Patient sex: F
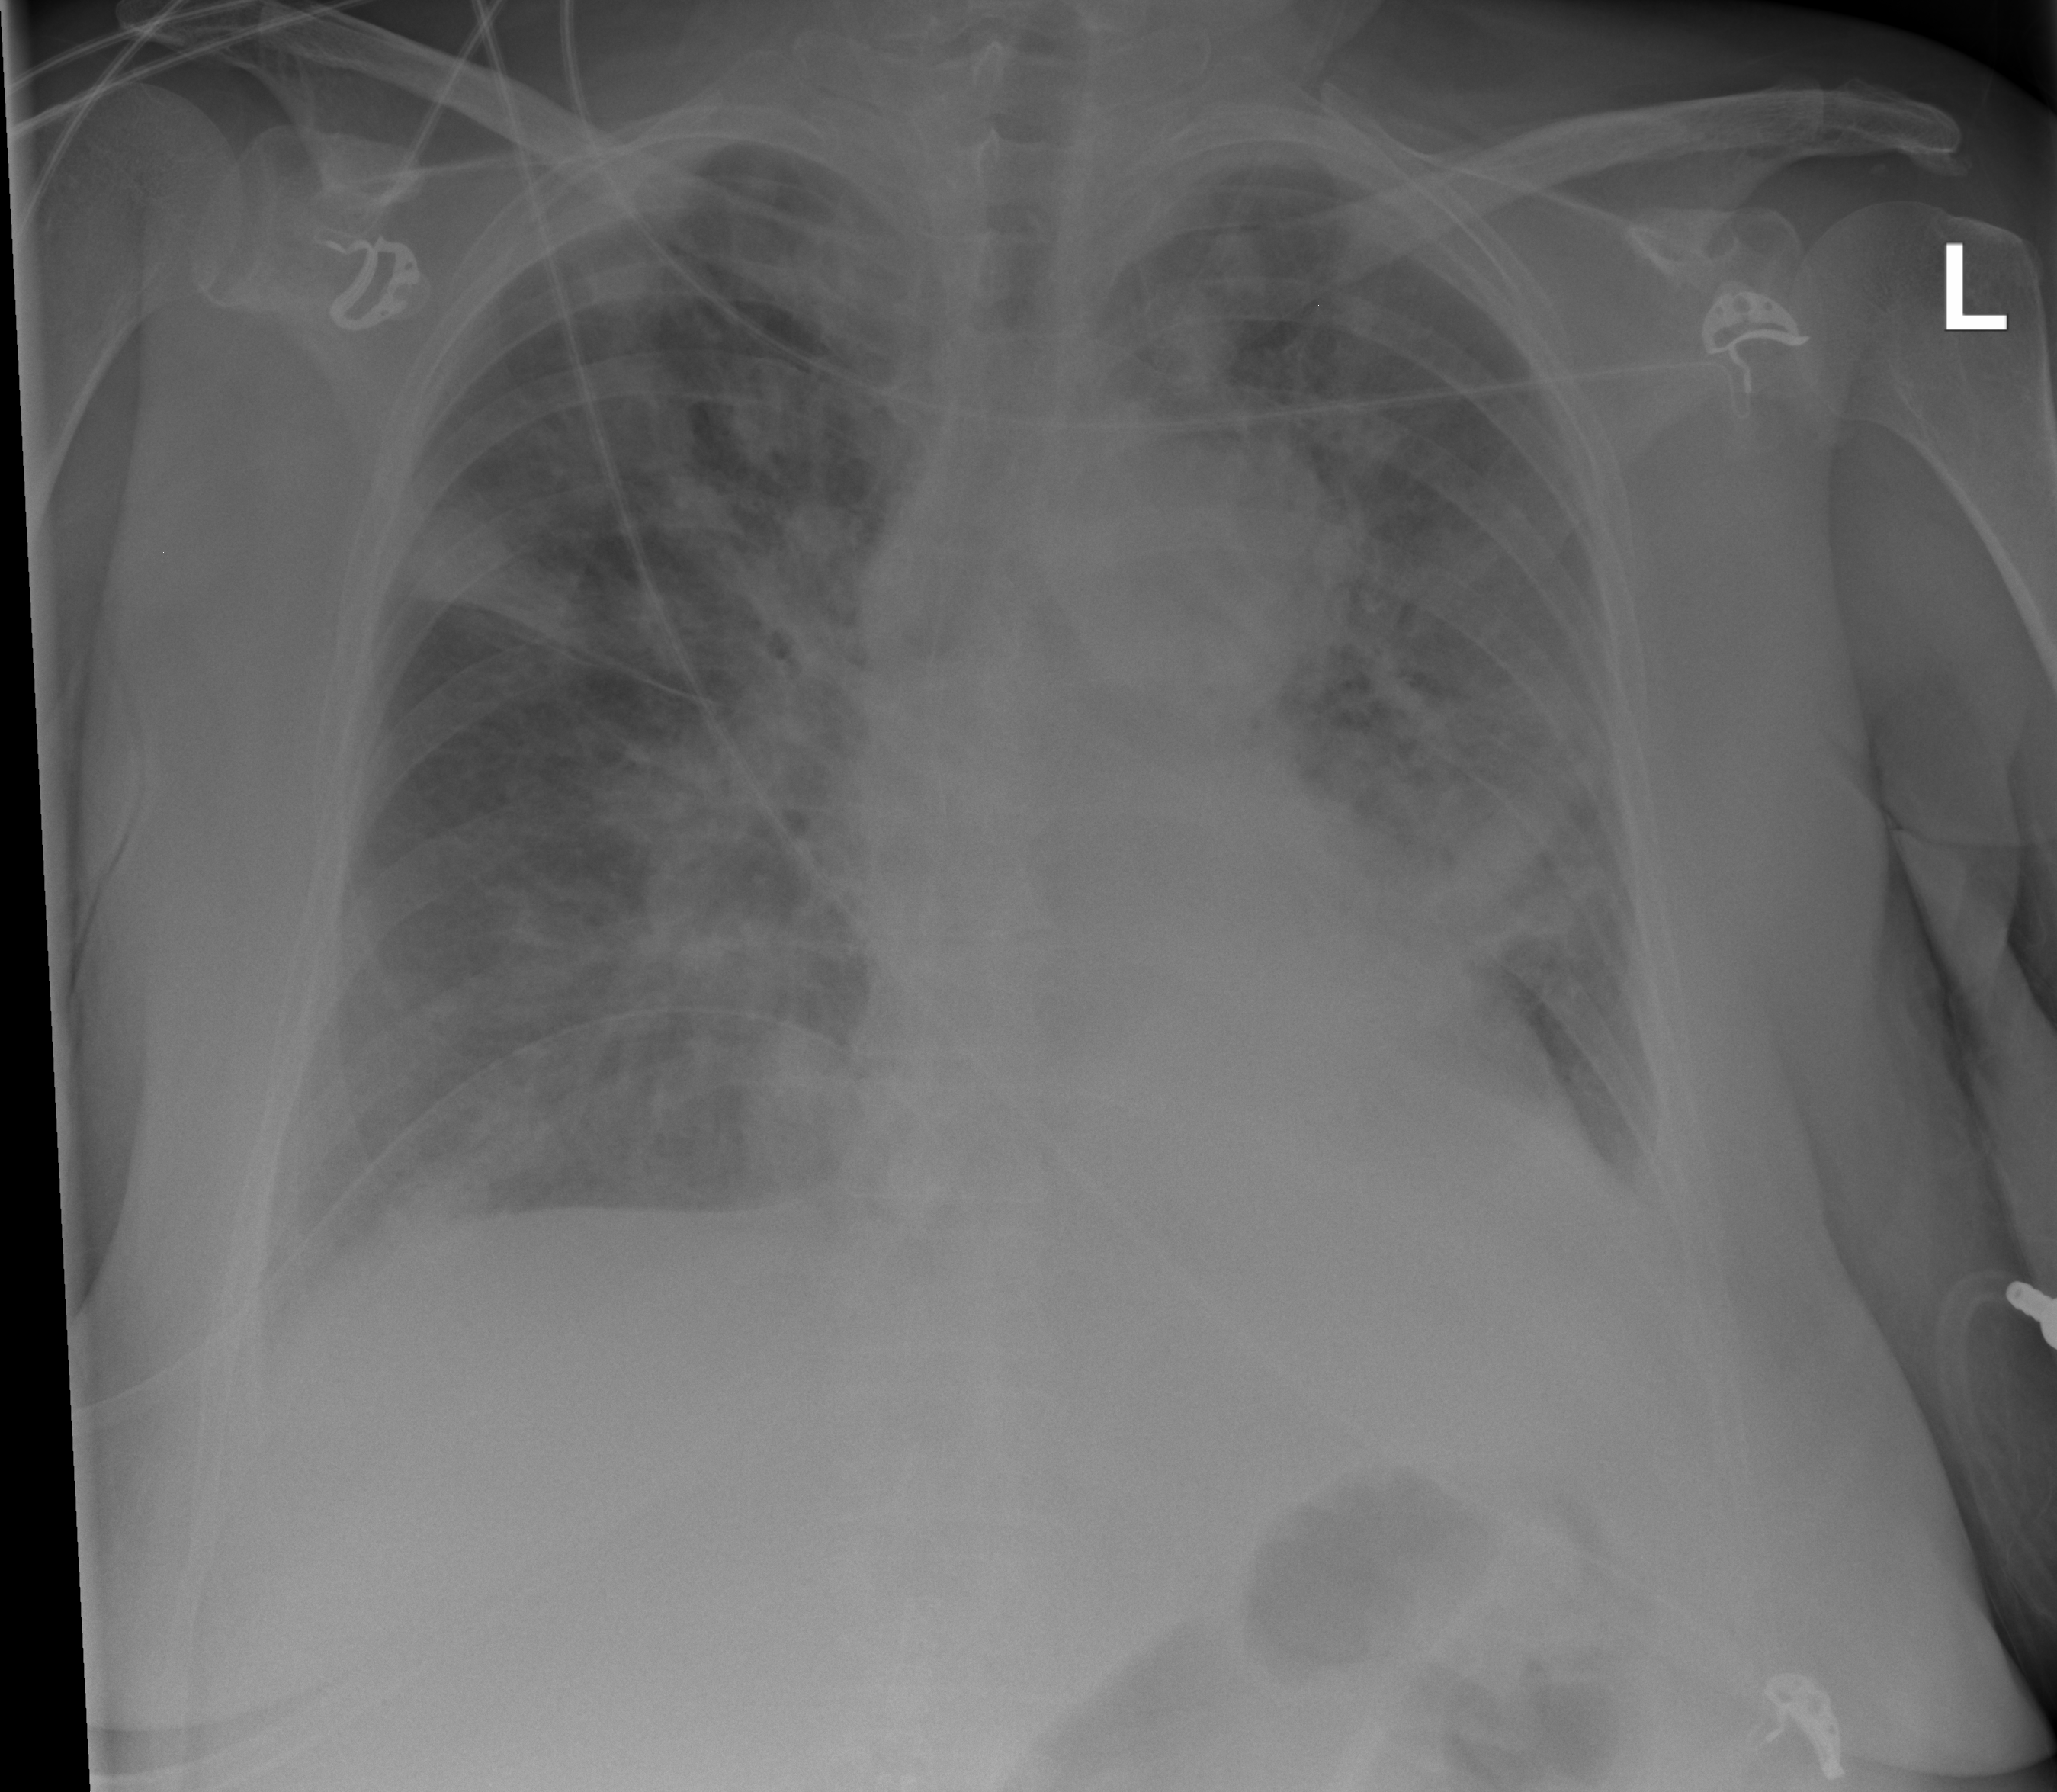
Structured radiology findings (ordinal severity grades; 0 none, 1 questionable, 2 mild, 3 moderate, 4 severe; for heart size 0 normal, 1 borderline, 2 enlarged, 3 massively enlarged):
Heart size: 1
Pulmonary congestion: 1
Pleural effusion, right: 0
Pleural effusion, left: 2
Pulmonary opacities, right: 2
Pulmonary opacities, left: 2
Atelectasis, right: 2
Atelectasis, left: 2